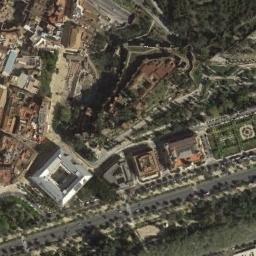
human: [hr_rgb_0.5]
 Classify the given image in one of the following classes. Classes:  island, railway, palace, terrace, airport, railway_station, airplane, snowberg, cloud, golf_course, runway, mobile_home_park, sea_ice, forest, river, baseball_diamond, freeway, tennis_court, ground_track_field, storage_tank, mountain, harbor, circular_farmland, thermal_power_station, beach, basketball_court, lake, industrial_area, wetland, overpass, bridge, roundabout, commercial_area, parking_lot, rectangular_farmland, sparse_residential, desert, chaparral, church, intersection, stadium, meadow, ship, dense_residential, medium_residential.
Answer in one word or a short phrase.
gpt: palace